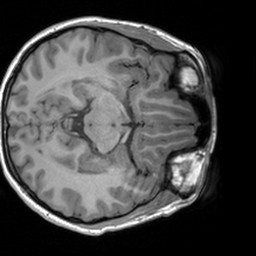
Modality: T1w
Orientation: axial
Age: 21
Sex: female
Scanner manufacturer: siemens
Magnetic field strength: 3 T
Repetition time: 1.9 s
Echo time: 0.00226 s